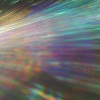
Label: sunburn